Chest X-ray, PA view. Patient: 43 years old, sex M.
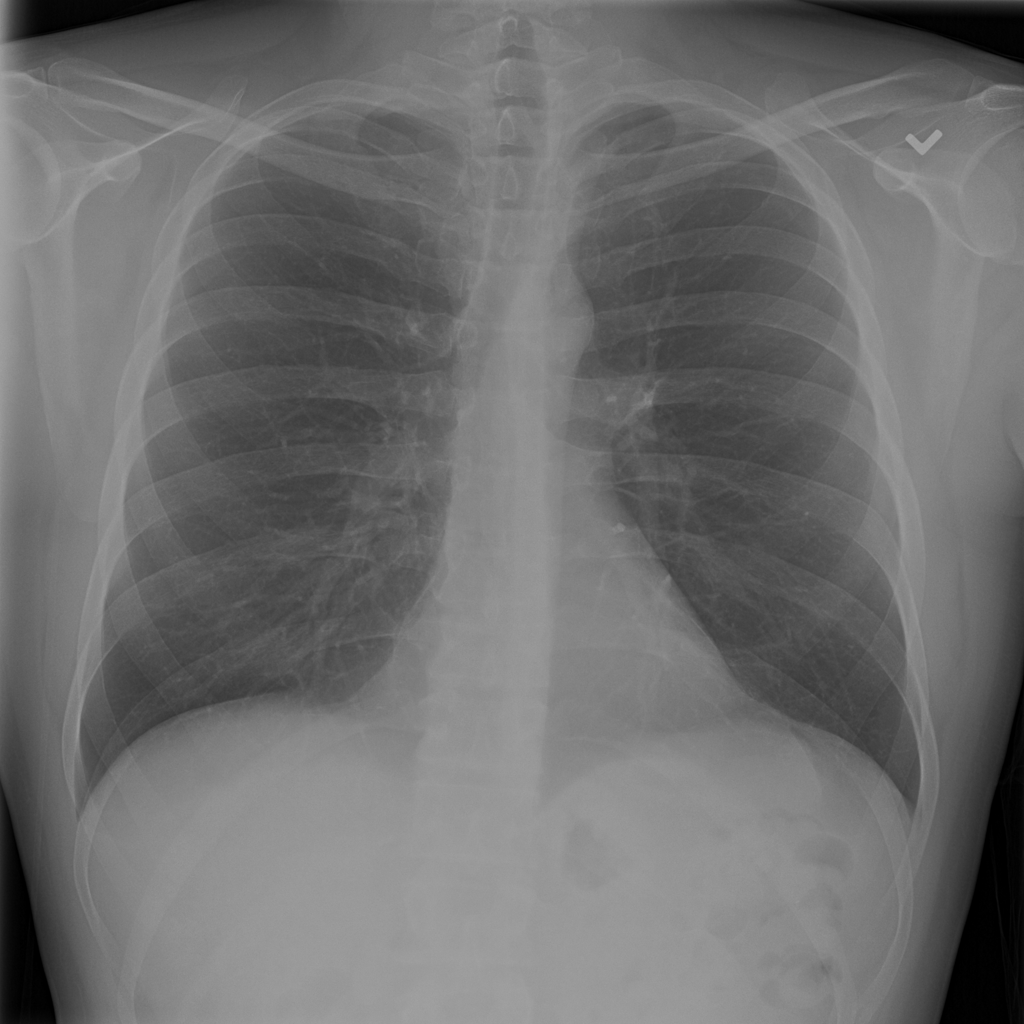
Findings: No Finding